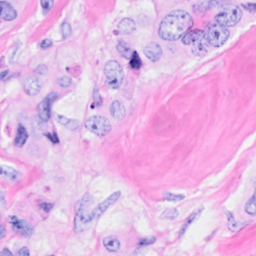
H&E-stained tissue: Breast